Interaction volume radius: 10 \u00c5
Interaction volume height: 10 \u00c5
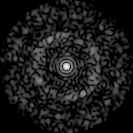
Disorder parameter: 0.8176